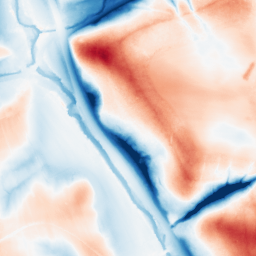
Category: classical
Decomposition family: gaussian_anisotropic
Decomposition parameters: sigma_x: 20
sigma_y: 20
Upsampling method: sinc_hamming
Upsampling parameters: scale: 2
kernel_size: 8
Upsampling scale: 2